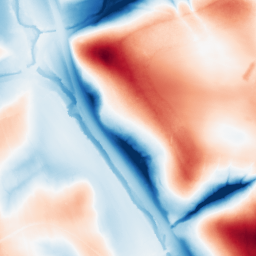
Category: classical
Decomposition family: uniform
Decomposition parameters: size: 100
Upsampling method: lanczos
Upsampling parameters: scale: 8
Upsampling scale: 8